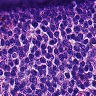
Metastatic tissue present: no